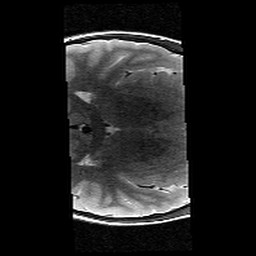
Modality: T2w
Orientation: axial
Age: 10
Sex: male
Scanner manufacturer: siemens
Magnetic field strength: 3 T
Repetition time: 9.23 s
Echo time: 0.067 s